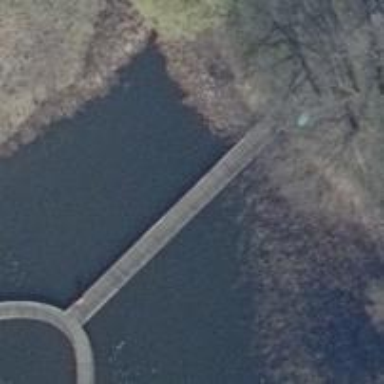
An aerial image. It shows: Footway on bridge.